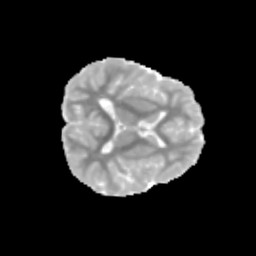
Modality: MD
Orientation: axial
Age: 9
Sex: male
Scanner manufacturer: siemens
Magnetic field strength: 3 T
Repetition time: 3.8 s
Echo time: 0.07 s